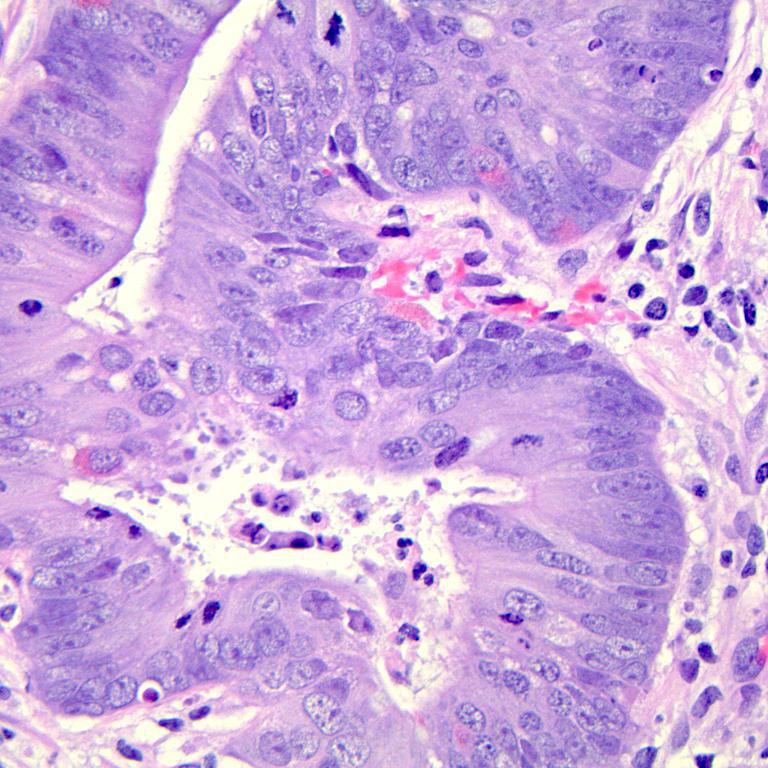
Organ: colon
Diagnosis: adenocarcinomas